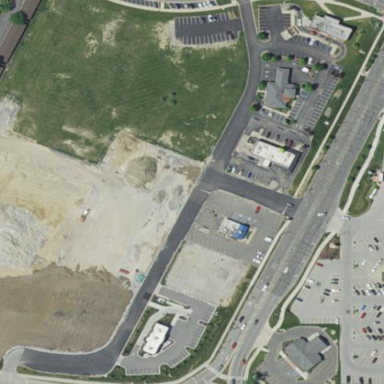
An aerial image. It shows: Retail area.